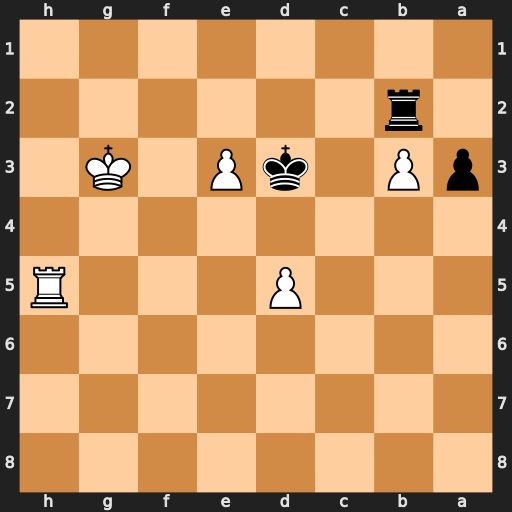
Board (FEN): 8/8/8/3P3R/8/pP1kP1K1/1r6/8
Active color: b
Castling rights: -
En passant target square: -
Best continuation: a2 Rh1 Rb1